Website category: auto
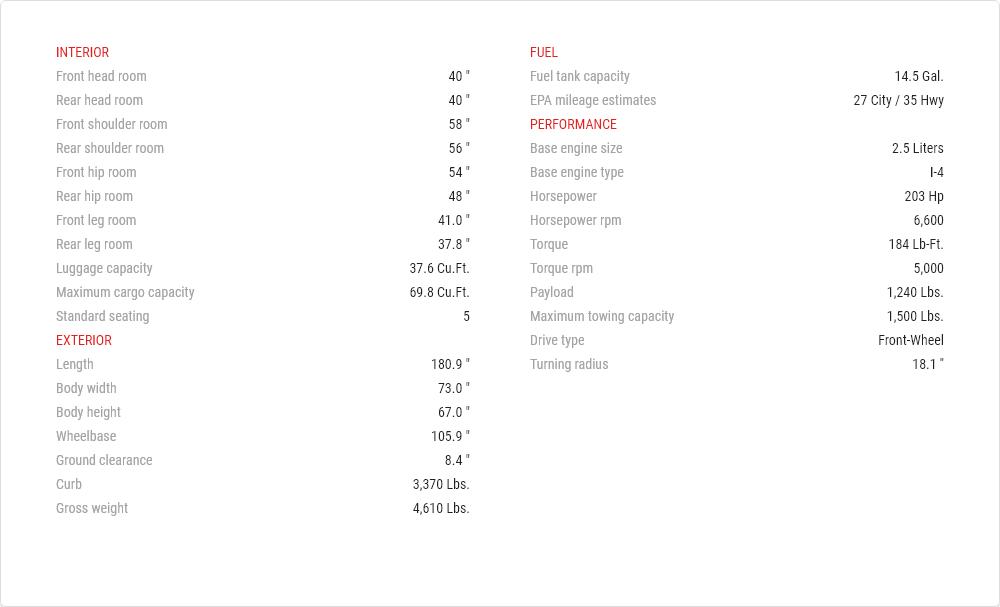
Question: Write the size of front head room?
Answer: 40 "

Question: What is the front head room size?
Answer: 40 "

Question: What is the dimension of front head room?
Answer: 40 "

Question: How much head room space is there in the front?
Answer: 40 "

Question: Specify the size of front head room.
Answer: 40 "

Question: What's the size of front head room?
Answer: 40 "

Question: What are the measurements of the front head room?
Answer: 40 "

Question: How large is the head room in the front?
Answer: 40 "

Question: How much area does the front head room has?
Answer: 40 "

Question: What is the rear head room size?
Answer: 40 "

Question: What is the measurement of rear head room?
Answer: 40 "

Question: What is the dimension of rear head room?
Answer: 40 "

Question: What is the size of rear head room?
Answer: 40 "

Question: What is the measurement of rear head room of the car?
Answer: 40 "

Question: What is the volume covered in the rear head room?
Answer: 40 "

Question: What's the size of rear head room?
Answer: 40 "

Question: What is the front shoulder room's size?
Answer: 58 "

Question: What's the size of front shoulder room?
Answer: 58 "

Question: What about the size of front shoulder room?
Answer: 58 "

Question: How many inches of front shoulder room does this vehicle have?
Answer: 58 "

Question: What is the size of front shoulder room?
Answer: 58 "

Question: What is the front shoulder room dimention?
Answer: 58 "

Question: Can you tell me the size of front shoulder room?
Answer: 58 "

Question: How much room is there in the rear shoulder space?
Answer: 56 "

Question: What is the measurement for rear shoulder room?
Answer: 56 "

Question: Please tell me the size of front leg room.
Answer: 41.0 "

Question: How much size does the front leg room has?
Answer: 41.0 "

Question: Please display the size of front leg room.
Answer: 41.0 "

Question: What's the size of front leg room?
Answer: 41.0 "

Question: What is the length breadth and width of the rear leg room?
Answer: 37.8 "

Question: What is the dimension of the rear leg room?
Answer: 37.8 "

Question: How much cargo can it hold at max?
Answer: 37.6 cu.ft.

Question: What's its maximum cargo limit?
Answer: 37.6 cu.ft.

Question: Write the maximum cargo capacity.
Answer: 37.6 cu.ft.

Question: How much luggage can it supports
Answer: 37.6 cu.ft.

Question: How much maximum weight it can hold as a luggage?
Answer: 37.6 cu.ft.

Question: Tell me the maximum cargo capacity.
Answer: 37.6 cu.ft.

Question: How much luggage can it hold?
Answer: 37.6 cu.ft.

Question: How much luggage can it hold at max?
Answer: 37.6 cu.ft.

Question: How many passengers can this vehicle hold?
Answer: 5

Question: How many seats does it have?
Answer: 5

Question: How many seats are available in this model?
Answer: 5

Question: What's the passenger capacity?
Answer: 5

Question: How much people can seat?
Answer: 5

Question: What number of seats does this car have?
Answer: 5

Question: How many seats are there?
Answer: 5

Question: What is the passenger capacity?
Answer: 5

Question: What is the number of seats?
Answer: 5

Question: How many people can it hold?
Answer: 5

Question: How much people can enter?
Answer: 5

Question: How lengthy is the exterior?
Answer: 180.9 "

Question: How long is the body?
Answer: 180.9 "

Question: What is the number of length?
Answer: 180.9 "

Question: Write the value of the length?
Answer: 180.9 "

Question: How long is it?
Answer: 180.9 "

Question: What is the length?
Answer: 180.9 "

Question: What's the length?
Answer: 180.9 "

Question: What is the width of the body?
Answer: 73.0 "

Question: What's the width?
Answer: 73.0 "

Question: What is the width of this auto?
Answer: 73.0 "

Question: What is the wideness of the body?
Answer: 73.0 "

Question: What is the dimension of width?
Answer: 73.0 "

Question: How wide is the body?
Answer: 73.0 "

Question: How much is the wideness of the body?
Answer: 73.0 "